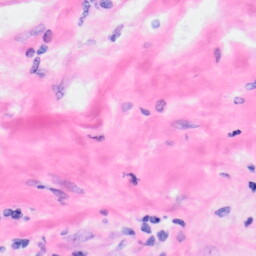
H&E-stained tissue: Kidney